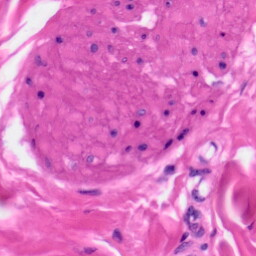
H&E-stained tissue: Skin